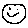
Label: smiley face